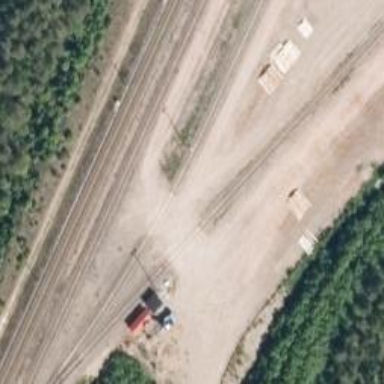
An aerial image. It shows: Level crossing with saltire markings.